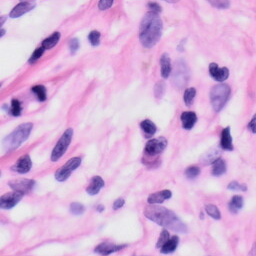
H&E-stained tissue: Skin